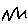
Label: zigzag